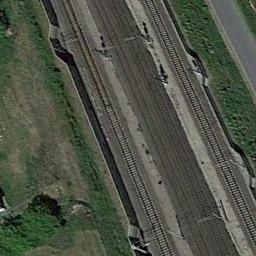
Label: railway